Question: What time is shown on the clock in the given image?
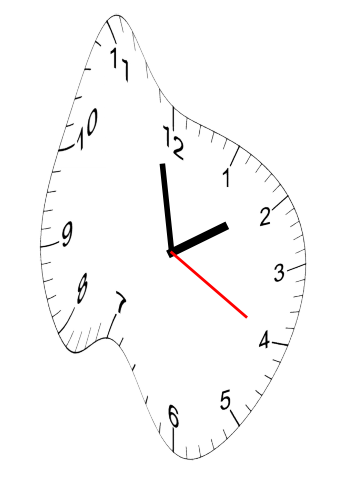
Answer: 01:58:20